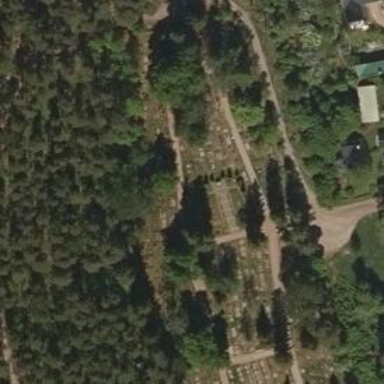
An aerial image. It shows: Memorial site with historic significance.